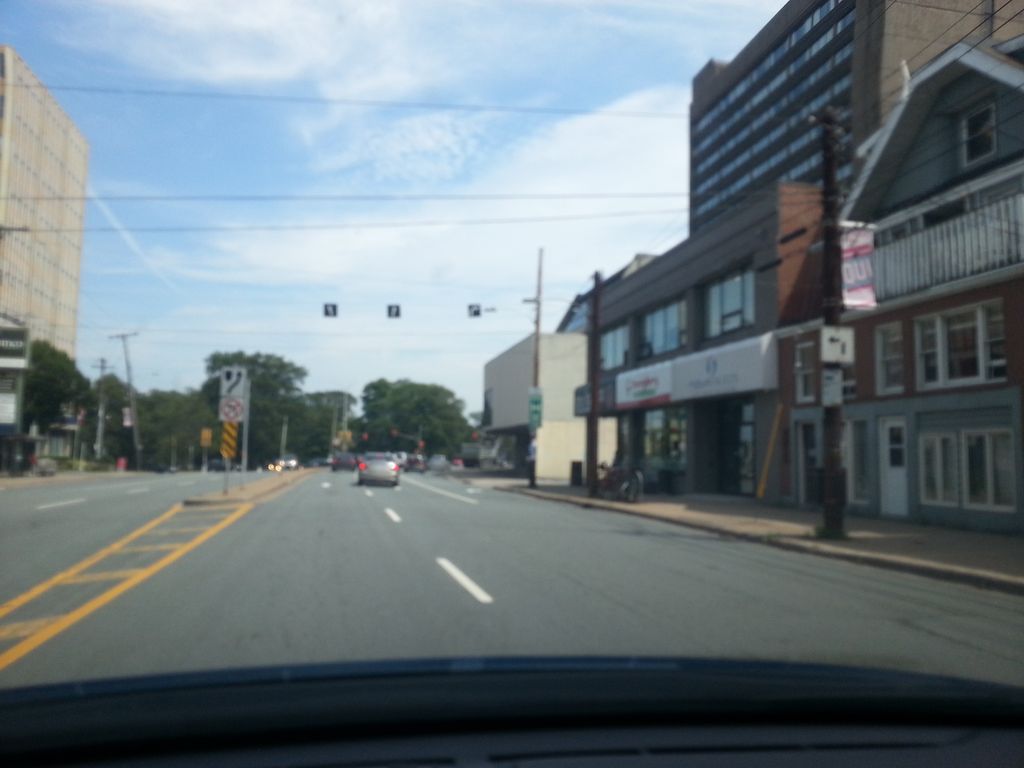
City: halifax